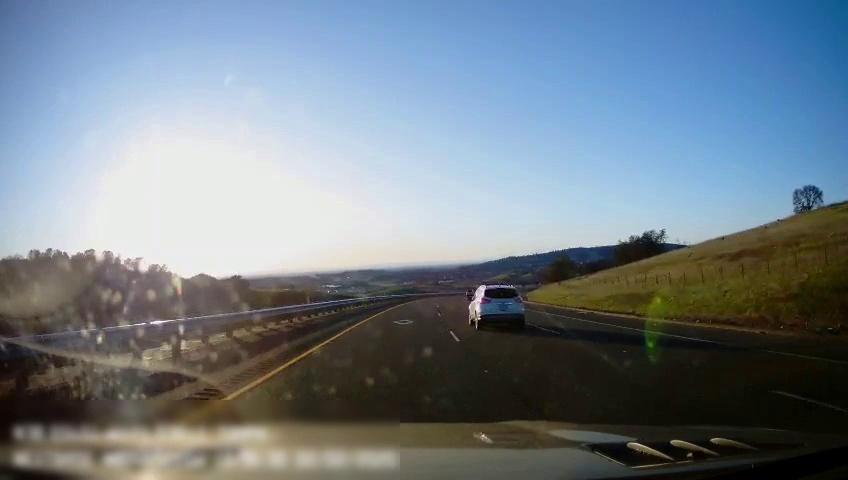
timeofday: Day
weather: Sunny
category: Drivable Space
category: Vehicles | SUV
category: Lanes | Current Lane
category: Lanes | Current Lane
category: Lanes | Alternate Lane
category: Lanes | Alternate Lane